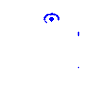
Particle: proton